Field crop: tomato
Growth stage: 1
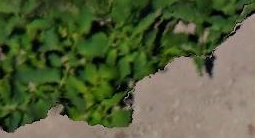
Species: tomato